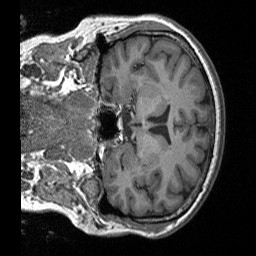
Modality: T1w
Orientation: coronal
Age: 29
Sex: female
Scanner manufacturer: siemens
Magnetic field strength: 3 T
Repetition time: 1.9 s
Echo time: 0.00252 s